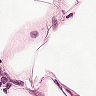
Metastatic tissue present: no